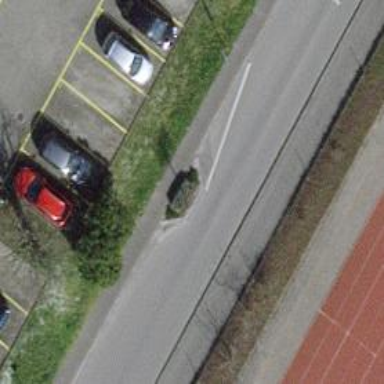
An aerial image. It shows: Traffic calming feature called choker.